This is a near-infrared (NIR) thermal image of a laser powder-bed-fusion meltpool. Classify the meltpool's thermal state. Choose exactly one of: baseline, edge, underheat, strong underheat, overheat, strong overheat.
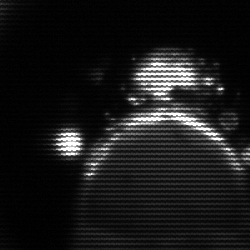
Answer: edge